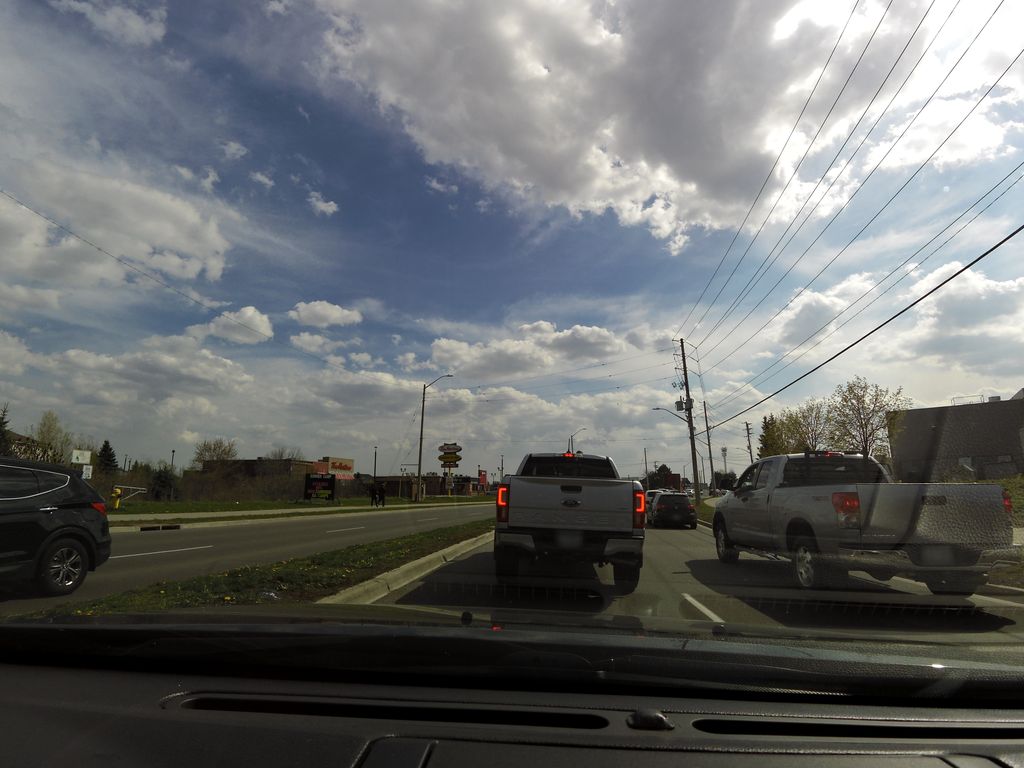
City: kitchener-waterloo